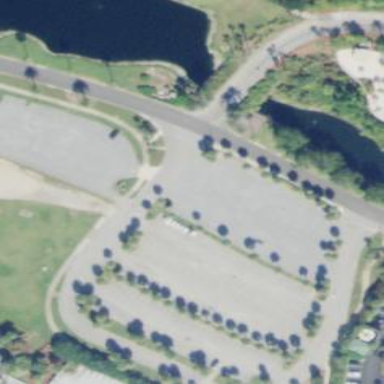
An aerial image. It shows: Parking area with unpaved surface.